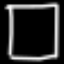
Label: square